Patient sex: M
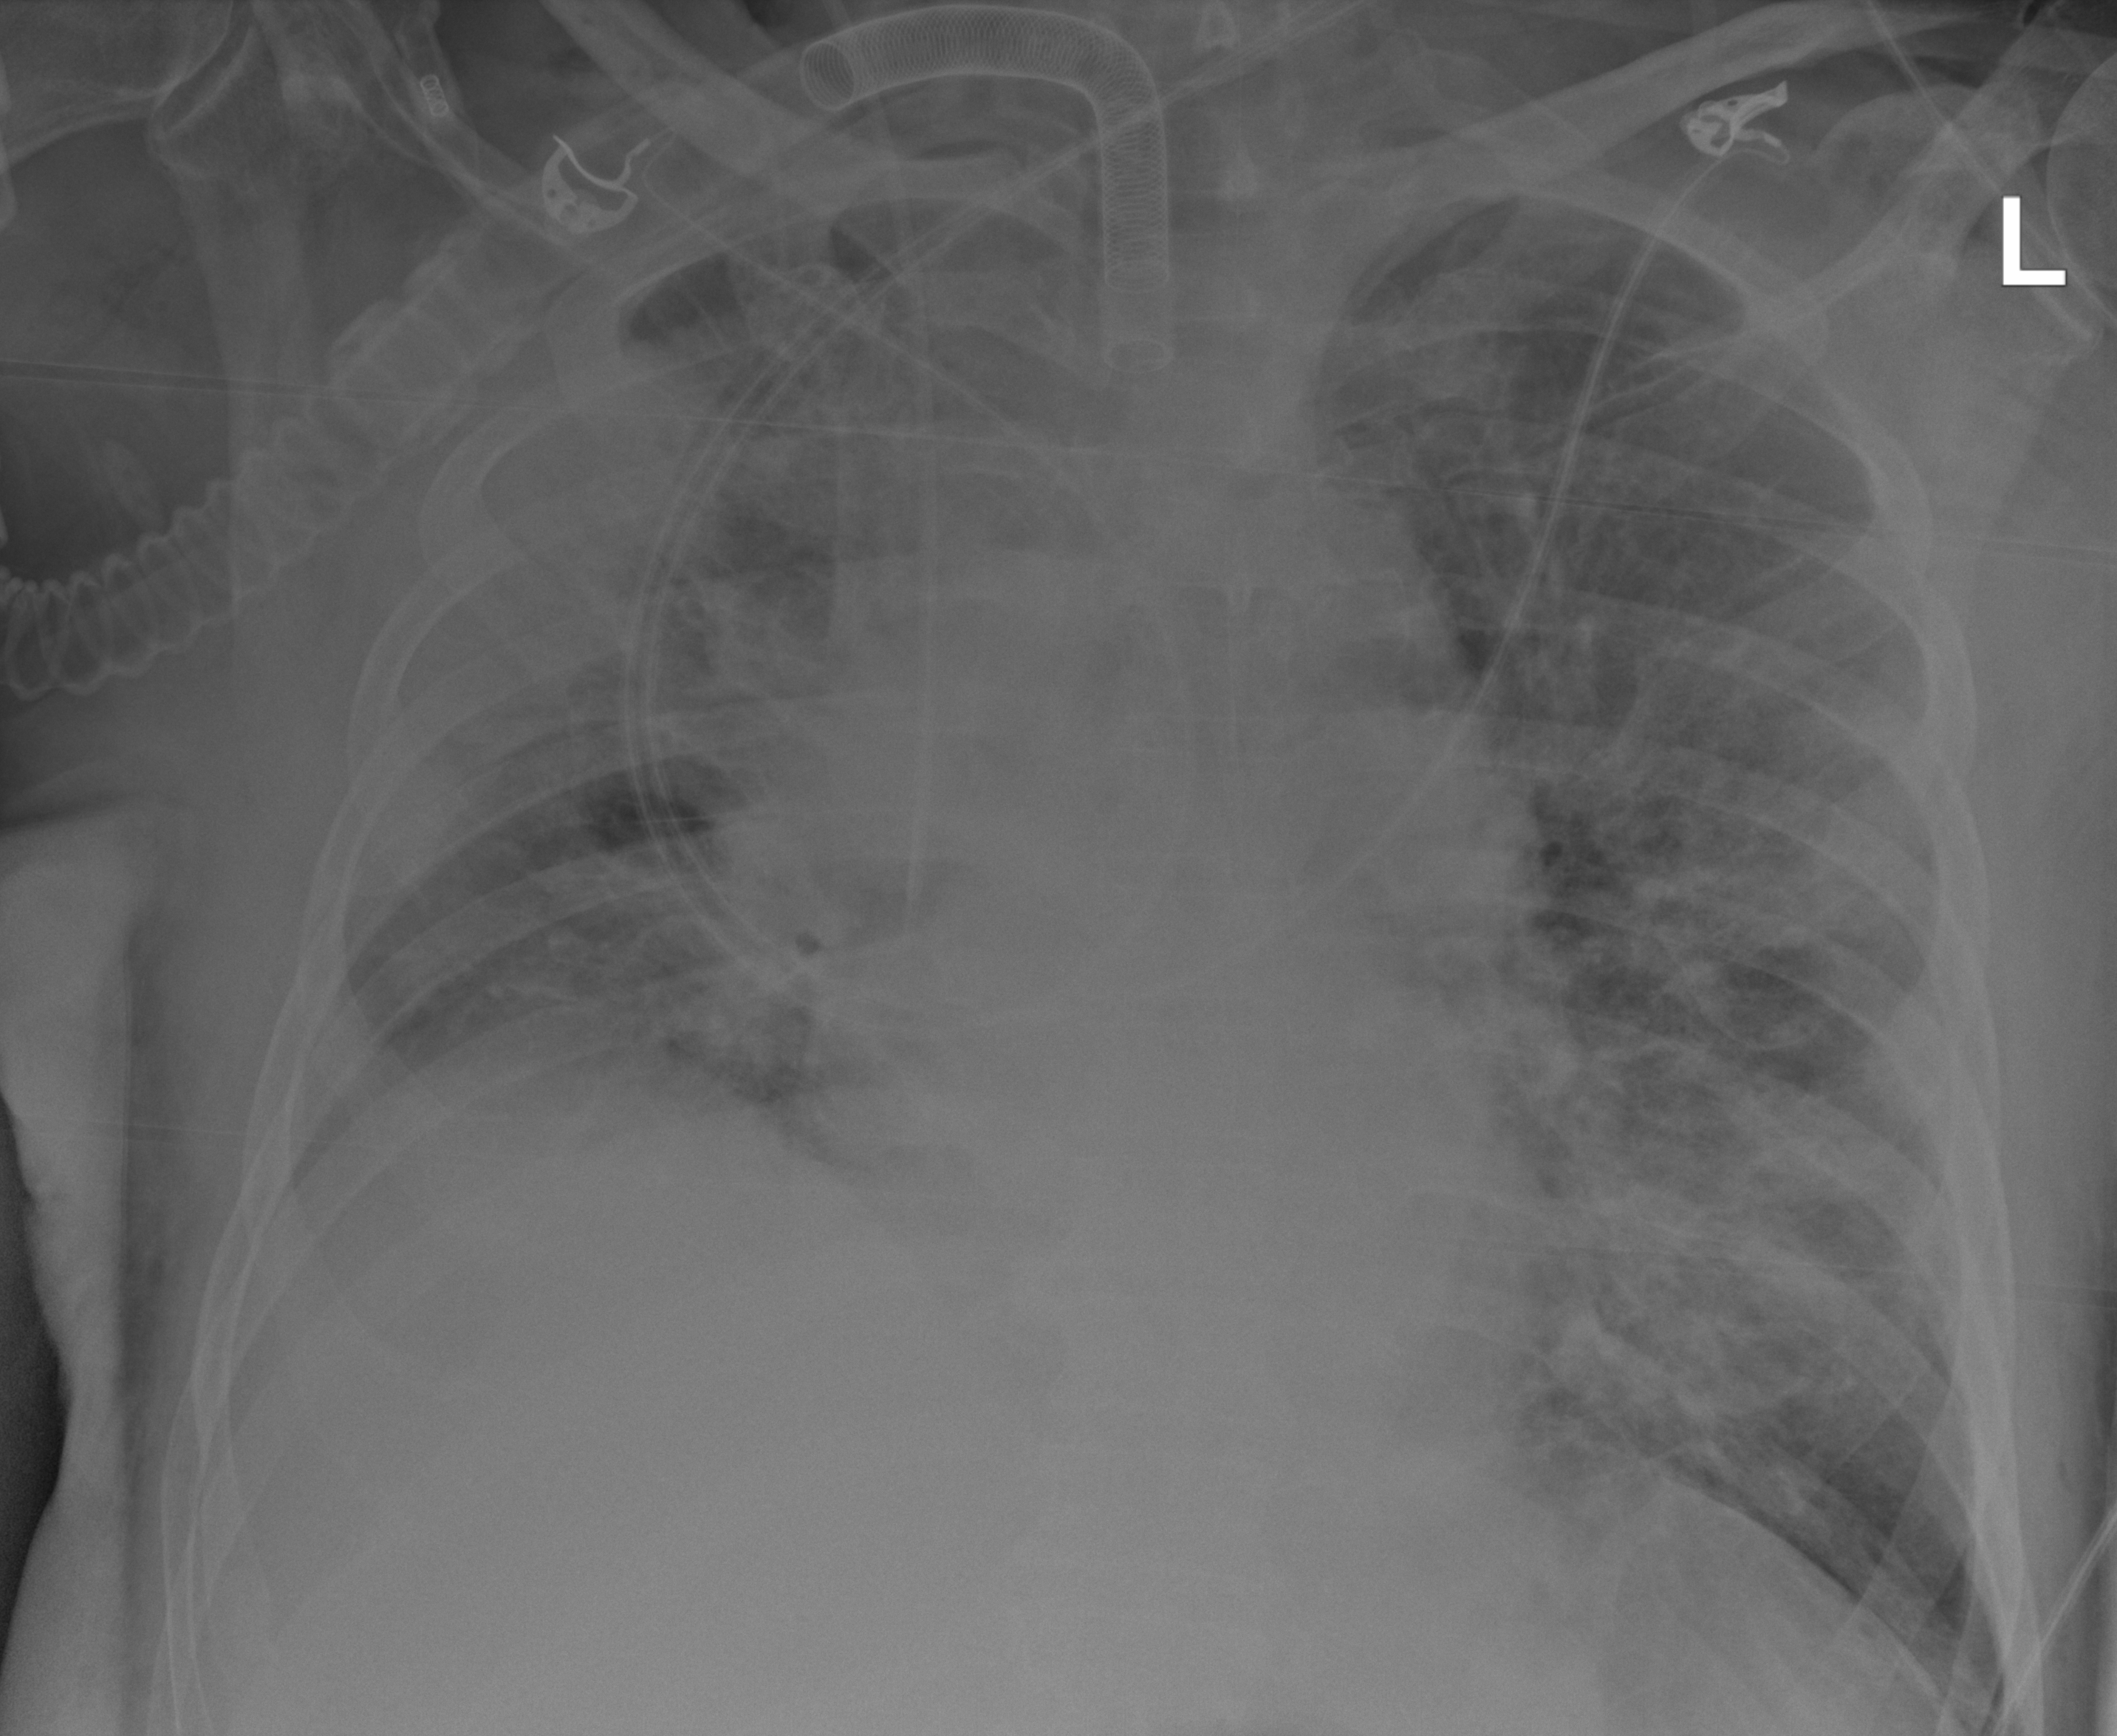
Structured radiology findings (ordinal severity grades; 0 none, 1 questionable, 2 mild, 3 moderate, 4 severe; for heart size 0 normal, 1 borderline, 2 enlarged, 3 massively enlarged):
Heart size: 0
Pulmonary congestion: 2
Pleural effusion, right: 0
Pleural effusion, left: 0
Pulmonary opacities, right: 3
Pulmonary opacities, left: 3
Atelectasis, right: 2
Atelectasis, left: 2